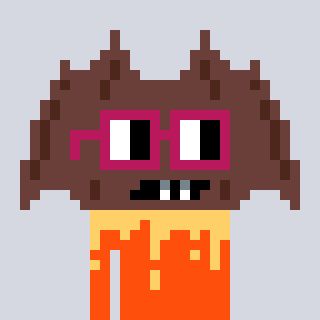
a pixel art character with square dark red glasses, a bat-shaped head and a orange-colored body on a cool background